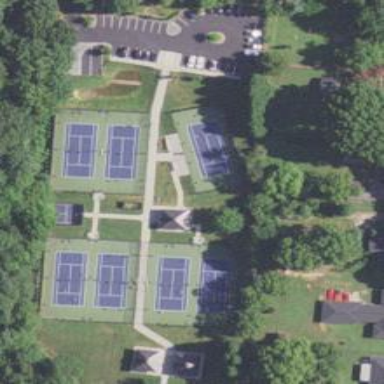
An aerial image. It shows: Tennis court on pitch designated for leisure land.